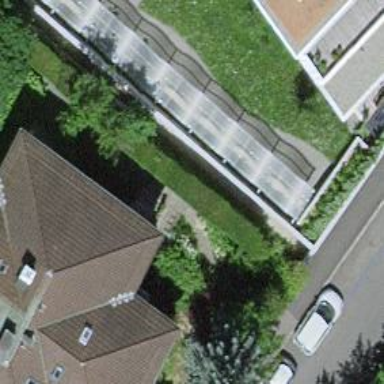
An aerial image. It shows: Footway made of paving stones.